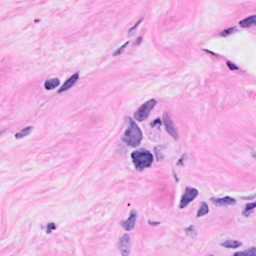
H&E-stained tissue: Breast